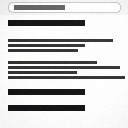
Screen state: on